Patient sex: F
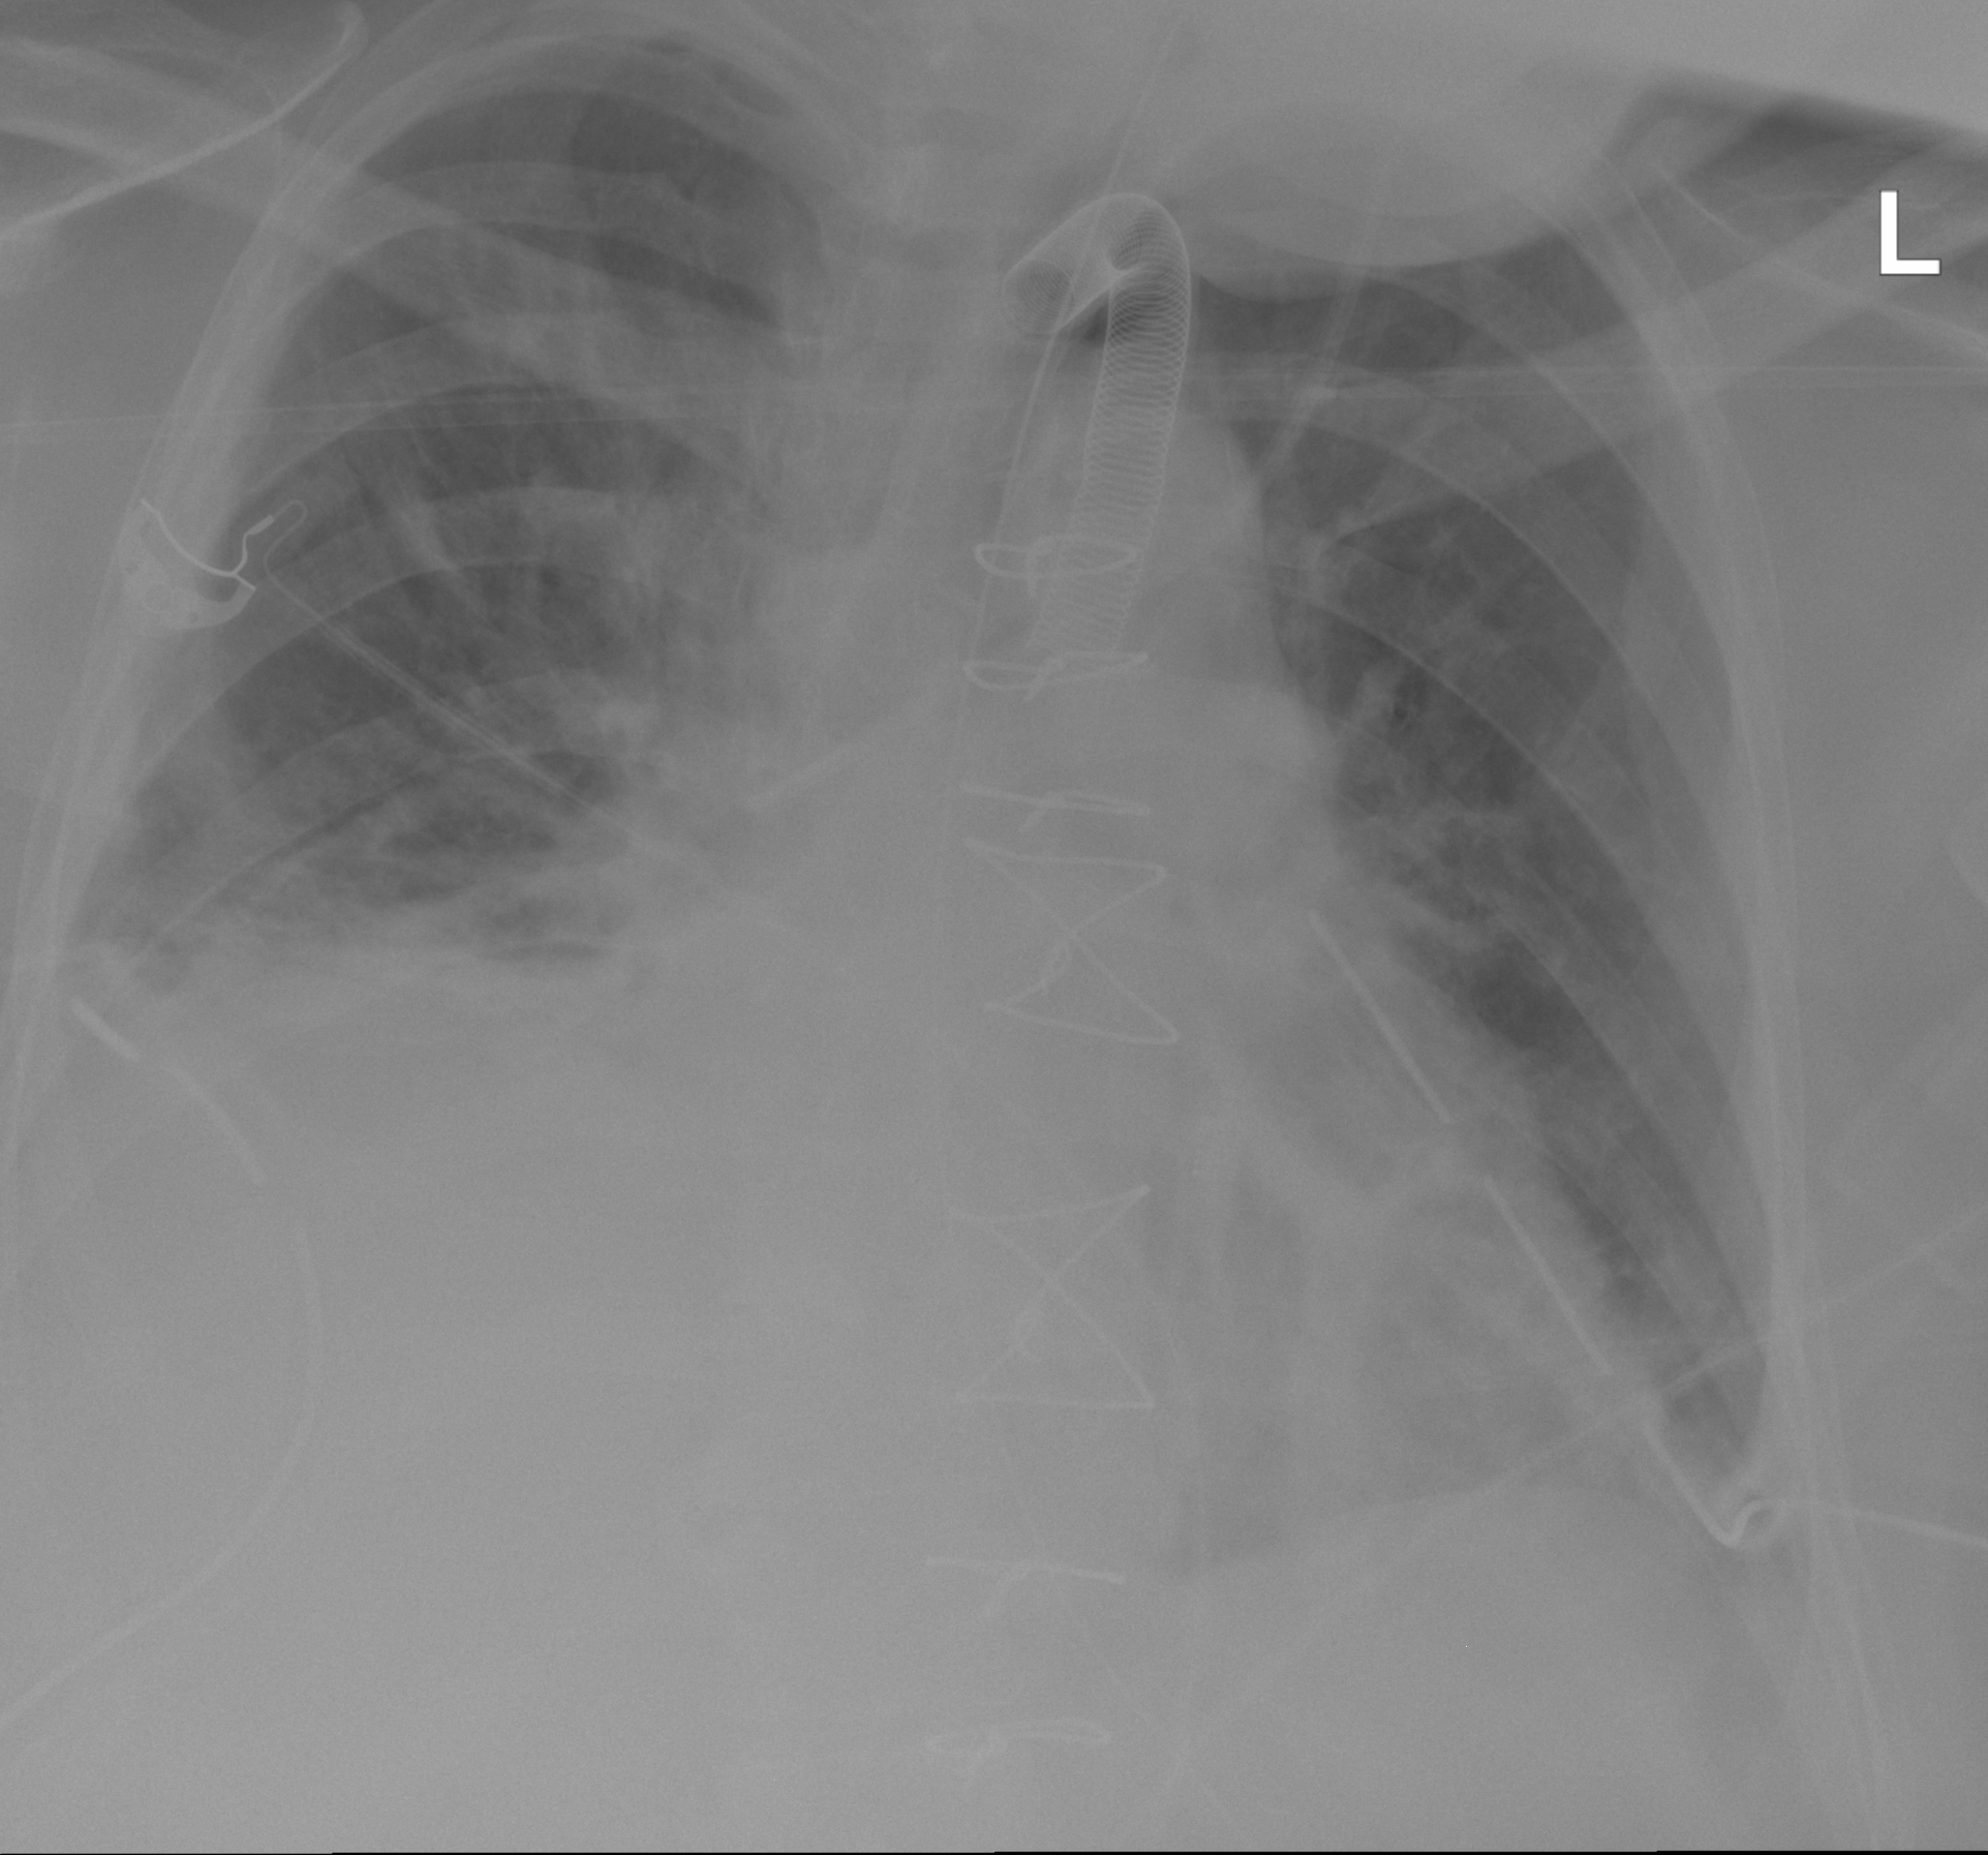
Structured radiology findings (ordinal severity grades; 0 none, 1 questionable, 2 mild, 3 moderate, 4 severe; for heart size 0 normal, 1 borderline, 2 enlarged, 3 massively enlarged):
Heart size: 2
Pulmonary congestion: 2
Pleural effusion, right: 2
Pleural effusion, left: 2
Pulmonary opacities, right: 0
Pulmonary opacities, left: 0
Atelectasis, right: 2
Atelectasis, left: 2